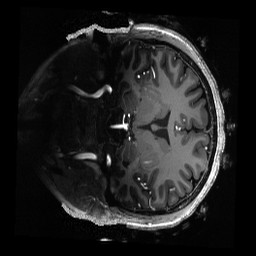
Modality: T1w
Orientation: coronal
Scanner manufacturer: siemens
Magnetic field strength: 7 T
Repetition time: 3.82 s
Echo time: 0.00172 s